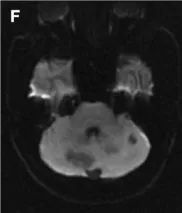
Brain MRI images of the patient. Surrounded by edema, hypointensity on DWI.
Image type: radiology (mri)